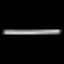
Label: line